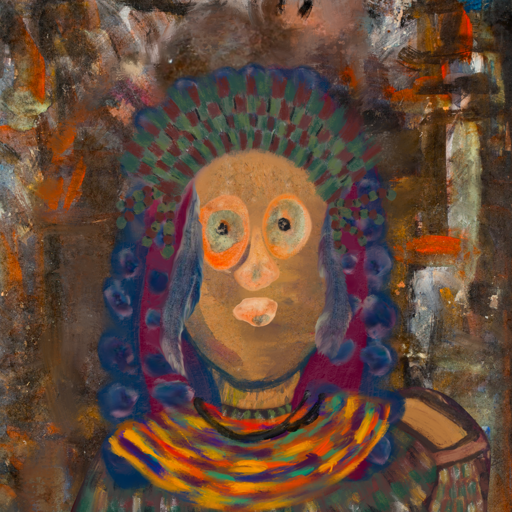
Background: GypsyQueen, Head And Neck Front: In_The_Sun, Face Front: Childish, Bust: After_Raid, Hair Front: Hill_Girl, Head Accessory: After_Raid_Crown, Second Necklace: An_Impression_2, Necklace: Orphan, Baby: Blank